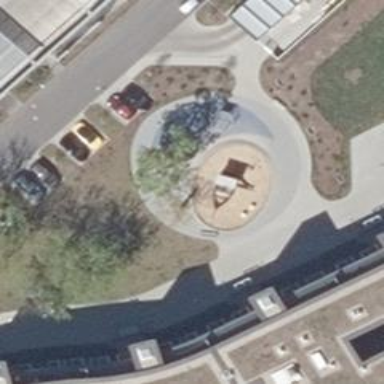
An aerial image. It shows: Table at the playground.